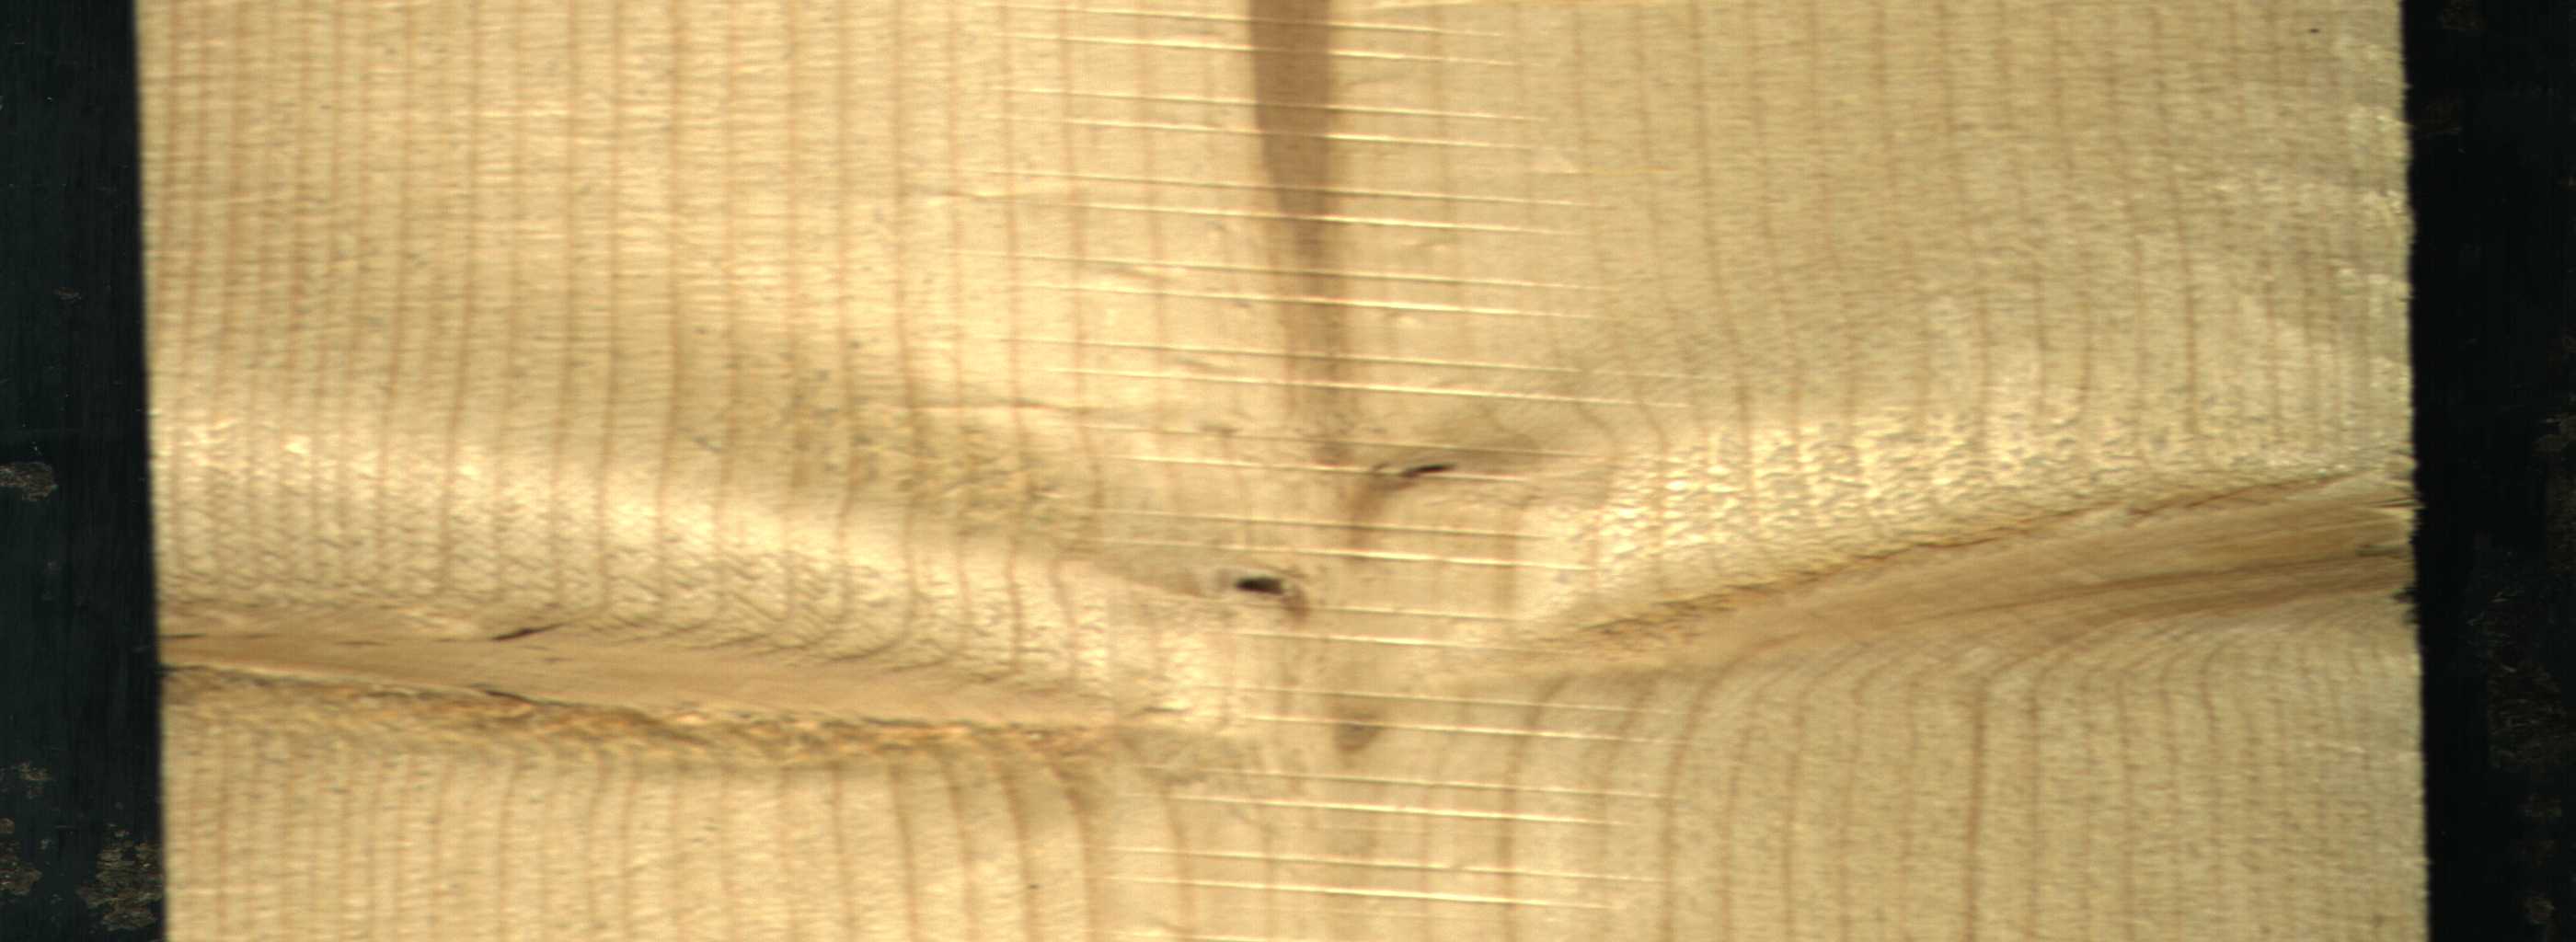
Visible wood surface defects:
Marrow
Dead_Knot
Dead_Knot
Live_Knot
Live_Knot